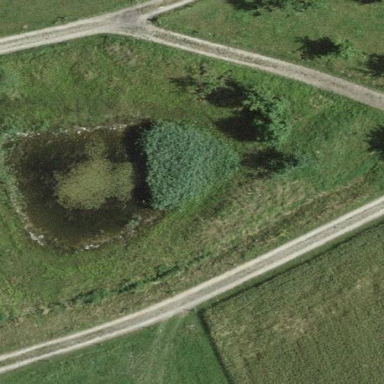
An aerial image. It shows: Peaceful pond surrounded by nature.